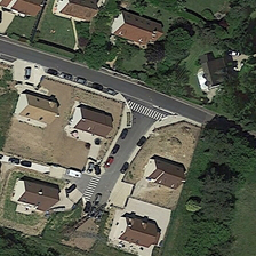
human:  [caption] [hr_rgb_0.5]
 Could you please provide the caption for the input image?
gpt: On both sides of the road, there are several independent villa buildings and a car is parked.

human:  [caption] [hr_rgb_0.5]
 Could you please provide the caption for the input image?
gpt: There was an independent villa building on both sides along the road.

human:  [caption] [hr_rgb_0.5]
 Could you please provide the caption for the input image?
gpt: on both sides of the road, were some independent building villa, still parked a car.

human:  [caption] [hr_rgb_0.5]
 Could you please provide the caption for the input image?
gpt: on the ground there are several residential buildings .

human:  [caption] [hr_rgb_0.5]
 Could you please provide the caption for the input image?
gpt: Both roads are independent villas, but there are no cars.